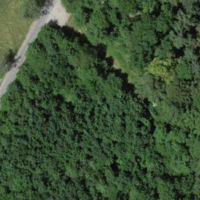
EUNIS habitat code: 44
Species observed at this site:
Chelidonium majus
Lamium maculatum